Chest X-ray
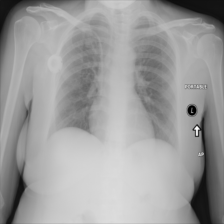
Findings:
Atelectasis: negative
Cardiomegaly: negative
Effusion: negative
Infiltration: positive
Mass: negative
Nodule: negative
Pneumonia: negative
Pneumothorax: negative
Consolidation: positive
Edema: negative
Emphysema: negative
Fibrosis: negative
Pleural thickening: negative
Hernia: negative